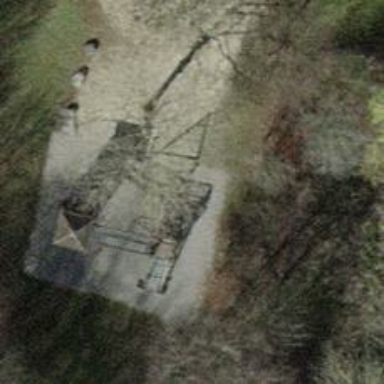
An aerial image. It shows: Playground with swings.